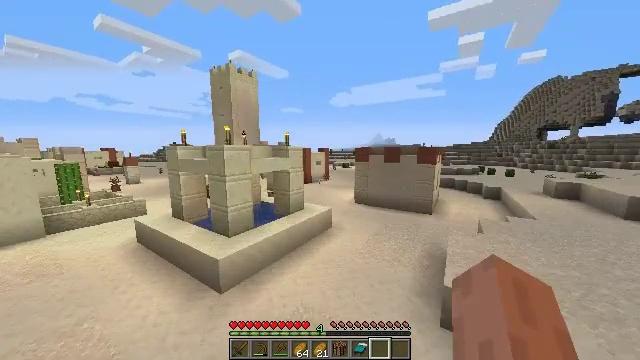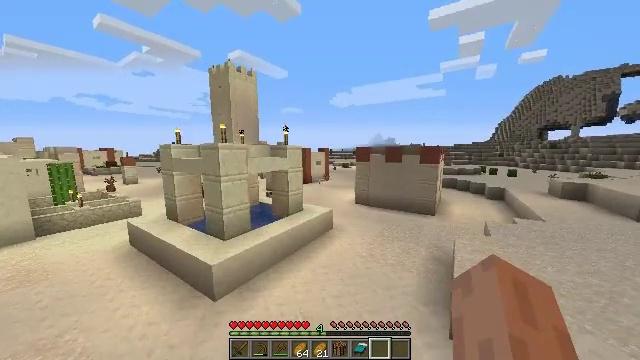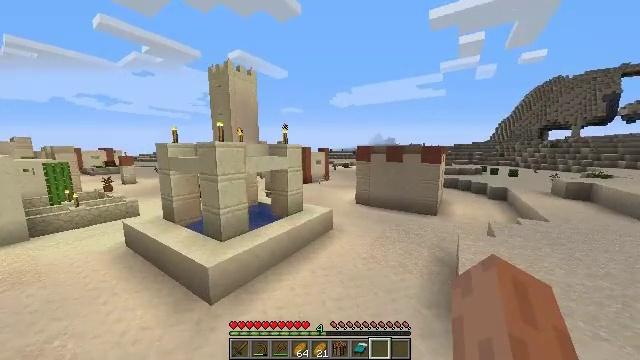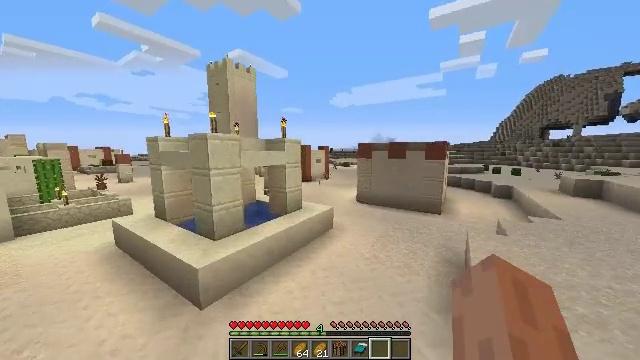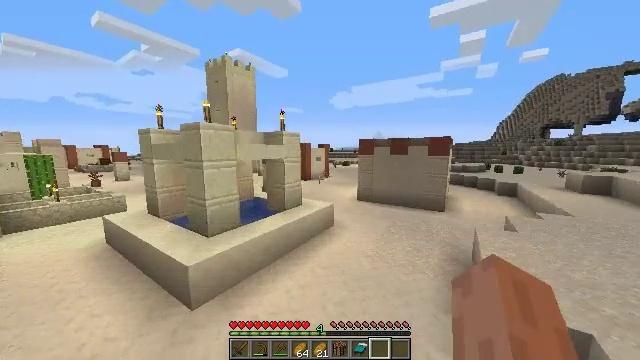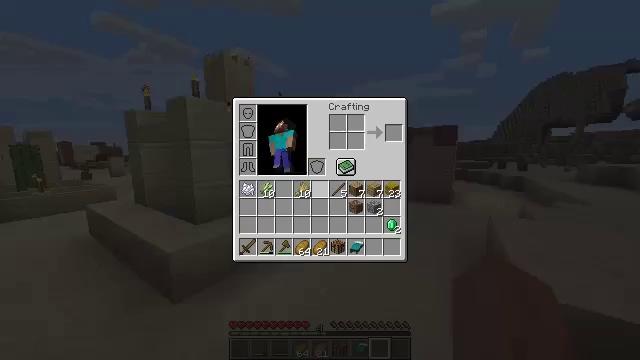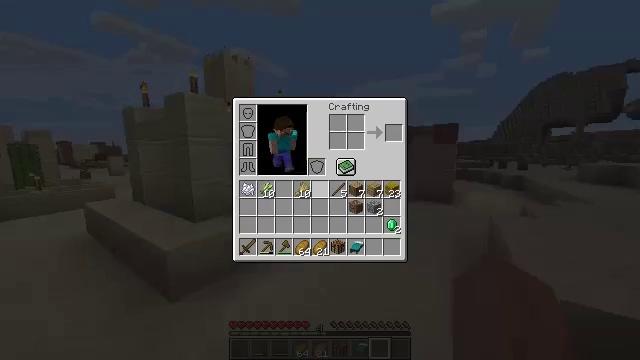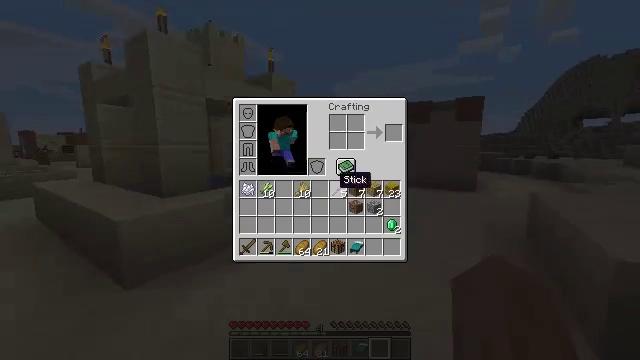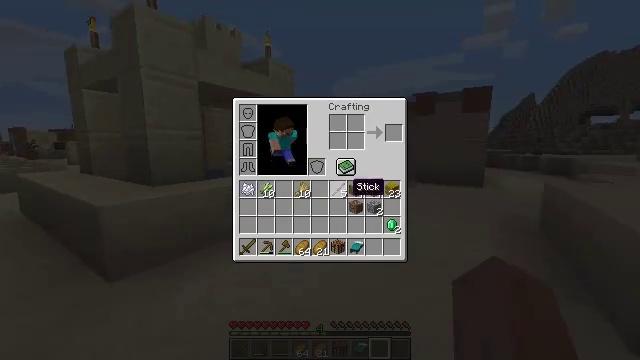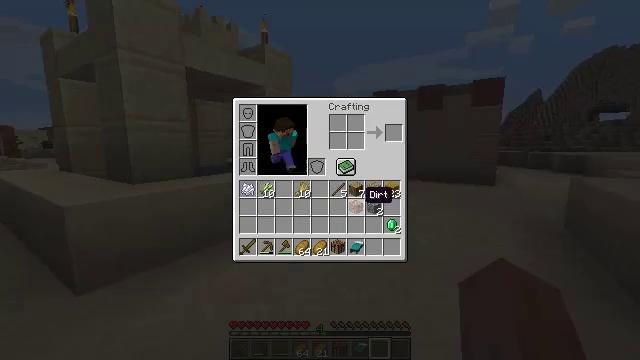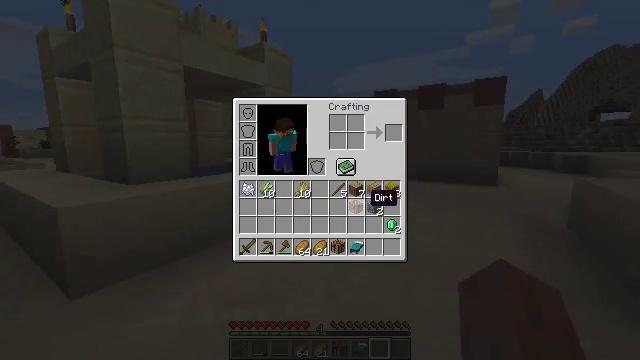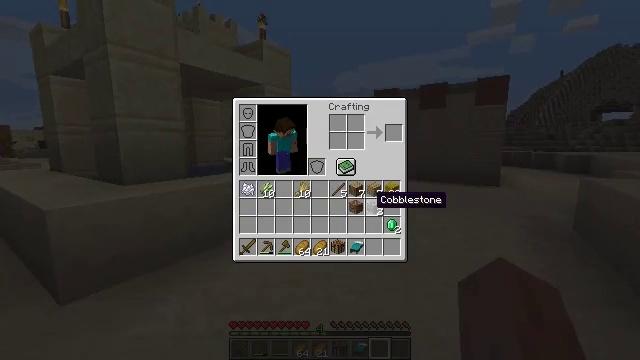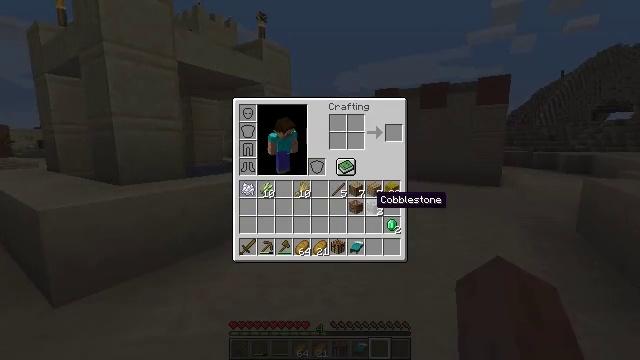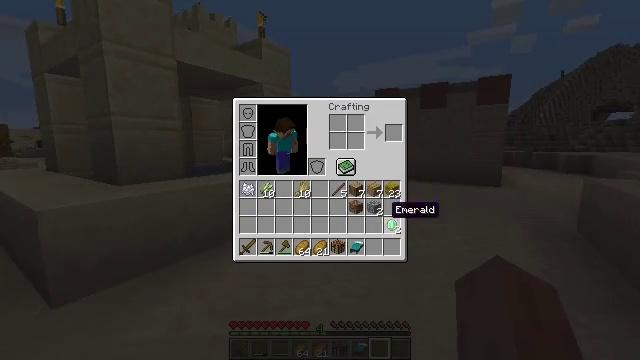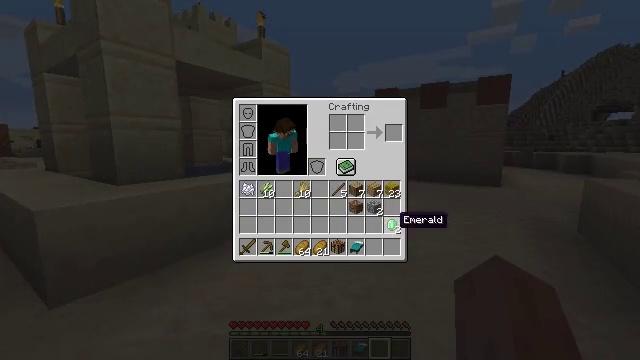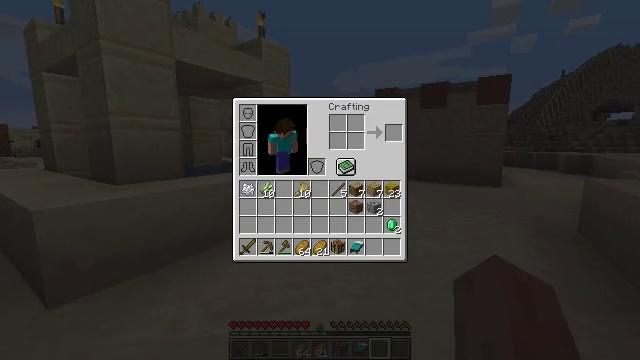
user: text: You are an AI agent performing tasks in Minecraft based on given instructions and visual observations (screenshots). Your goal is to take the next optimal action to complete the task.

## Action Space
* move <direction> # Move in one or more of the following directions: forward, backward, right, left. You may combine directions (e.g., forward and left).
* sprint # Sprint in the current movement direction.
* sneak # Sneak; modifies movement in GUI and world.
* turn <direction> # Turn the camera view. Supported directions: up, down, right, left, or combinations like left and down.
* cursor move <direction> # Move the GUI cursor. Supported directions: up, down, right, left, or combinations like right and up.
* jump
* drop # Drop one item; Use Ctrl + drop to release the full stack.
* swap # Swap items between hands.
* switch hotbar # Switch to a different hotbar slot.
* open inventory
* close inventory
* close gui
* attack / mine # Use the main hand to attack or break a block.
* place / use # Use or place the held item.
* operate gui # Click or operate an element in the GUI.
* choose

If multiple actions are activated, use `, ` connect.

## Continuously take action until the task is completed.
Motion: motion action
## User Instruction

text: Gather the blast furnace into your inventory.
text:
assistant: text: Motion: move forward, jump
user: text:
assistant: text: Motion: move forward, jump
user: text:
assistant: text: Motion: move forward, jump
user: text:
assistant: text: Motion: move forward, jump
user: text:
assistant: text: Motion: move forward, close inventory
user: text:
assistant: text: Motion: close inventory
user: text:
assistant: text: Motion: cursor move right and down, close inventory
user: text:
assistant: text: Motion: cursor move right and down, open gui
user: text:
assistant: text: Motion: cursor move right and down
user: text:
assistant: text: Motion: no_op
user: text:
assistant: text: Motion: no_op
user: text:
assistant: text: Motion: no_op
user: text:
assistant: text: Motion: cursor move right and down
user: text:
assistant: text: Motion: cursor move right and down
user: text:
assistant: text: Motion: cursor move right and down
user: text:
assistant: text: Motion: no_op
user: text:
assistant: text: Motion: no_op
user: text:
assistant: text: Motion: no_op
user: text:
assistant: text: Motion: cursor move left
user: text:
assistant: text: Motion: no_op
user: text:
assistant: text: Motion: no_op
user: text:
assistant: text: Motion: no_op
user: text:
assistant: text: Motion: no_op
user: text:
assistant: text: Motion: cursor move right and up
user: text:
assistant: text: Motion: cursor move right
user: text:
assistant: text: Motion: close gui
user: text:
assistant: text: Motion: move forward, turn right and up, open inventory
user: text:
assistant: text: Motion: move forward, turn right and up, open inventory
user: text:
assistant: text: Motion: move forward, turn right and up
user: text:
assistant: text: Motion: move forward